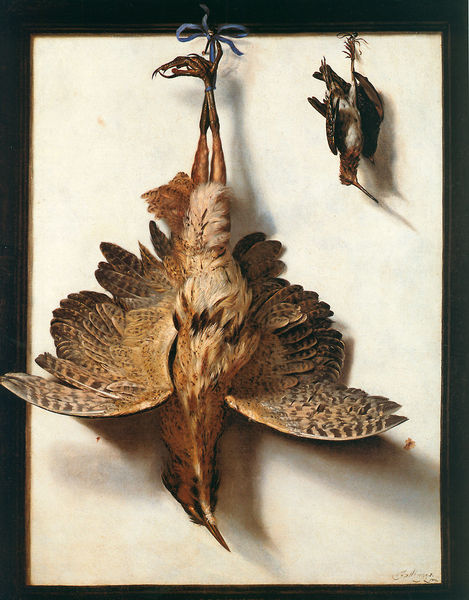
Titel: Trompe-l’oeil mit toten Vogel
Künstler: Frans Cuyck van Myerop
Institution: Brügge, Groeningenmuseum
Schlagwörter: blau, feder, flügel, gemälde, schatten, vogel, weiß, braun, hintergrund, beige, schleife, band, federn, gefieder, rahmen, tod, tot, bild, vögel, stilleben, stillleben, beine, füße, schnabel, zwei, klein, realistisch, nagel, hängen, groß, leichen, krallen, jagd, geflügel, beute, naturalistisch, aufgehängt, schnepfe, verkehrt, bändchen, kolibri, mimesis, kopfüber, flaum, zerzaust, nachahmung, anschauung, festgebunden, fassan, trompe l'oeil, füe, xenie